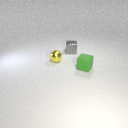
small green rubber cube in front of small gray metal cube